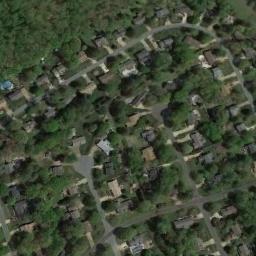
Label: residential